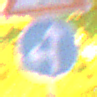
Verkehrszeichen: VorgeschriebeneFahrtrichtungGeradeausOderLinks
Zusatzzeichen oben: Lichtzeichenanlage
Umgebung: Outdoor, Urban
Tageszeit: Night
Wetter: PartlyCloudy
Licht: Natural
Jahreszeit: NotSpecified
Kontrast: HighContrast